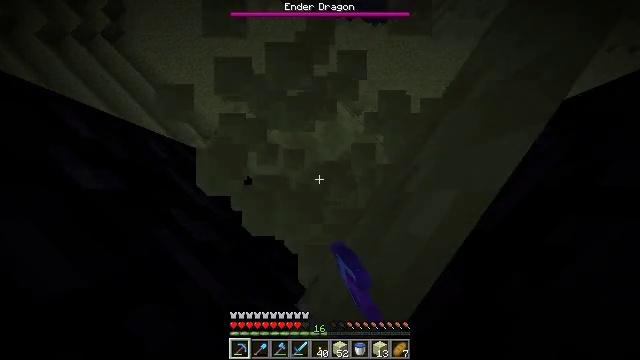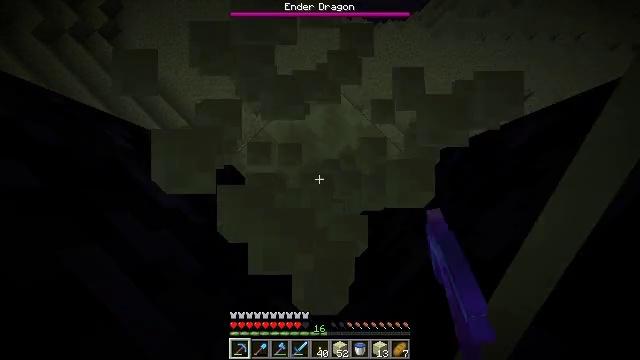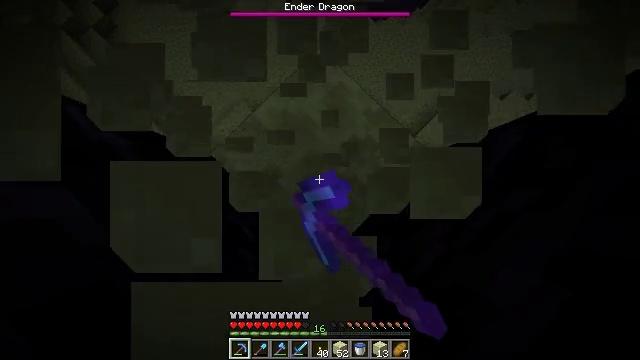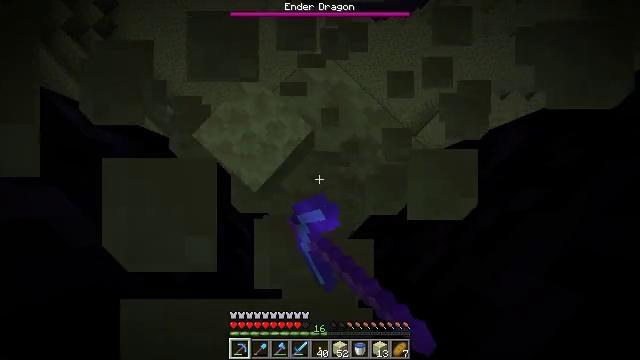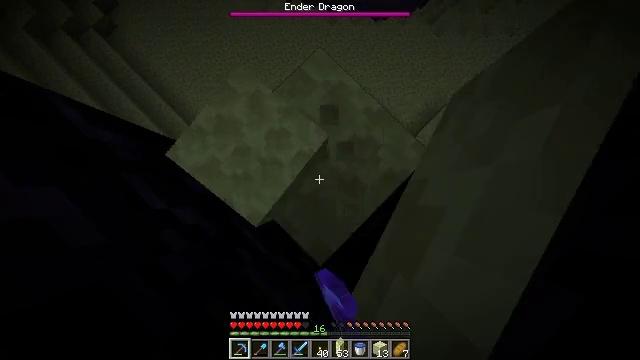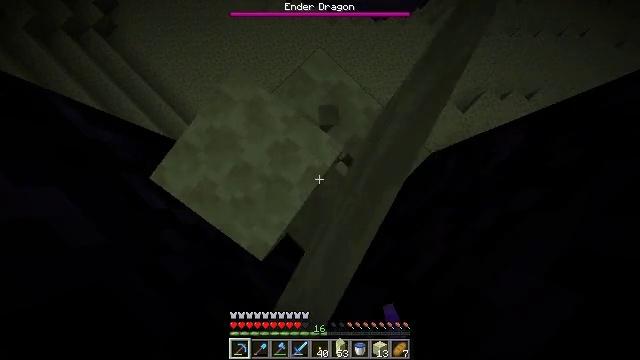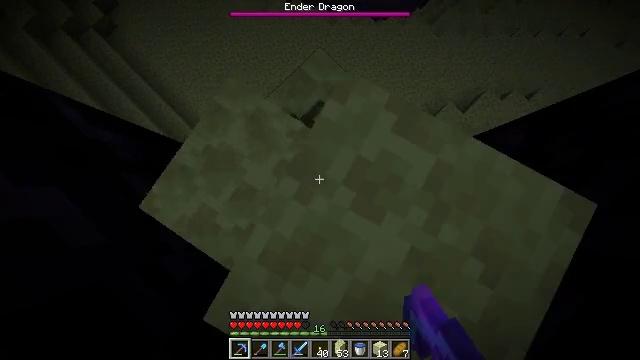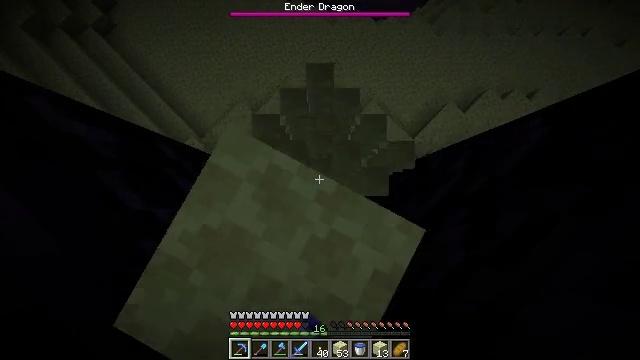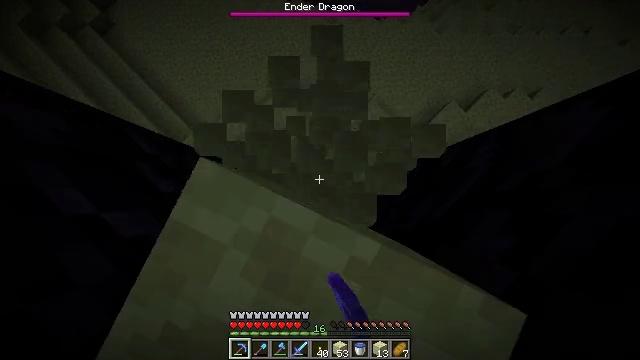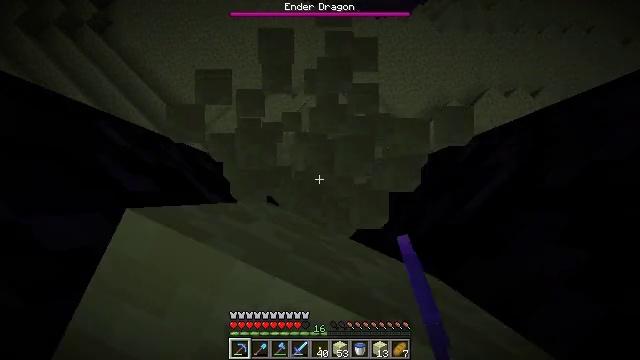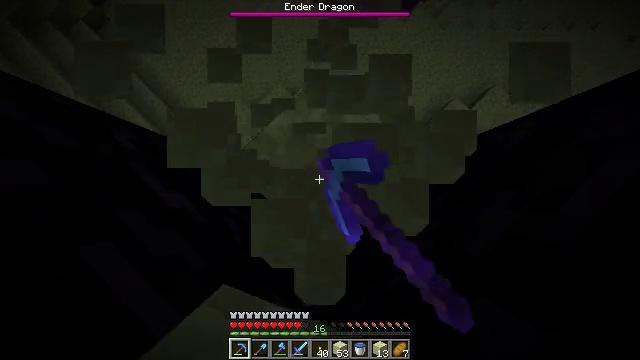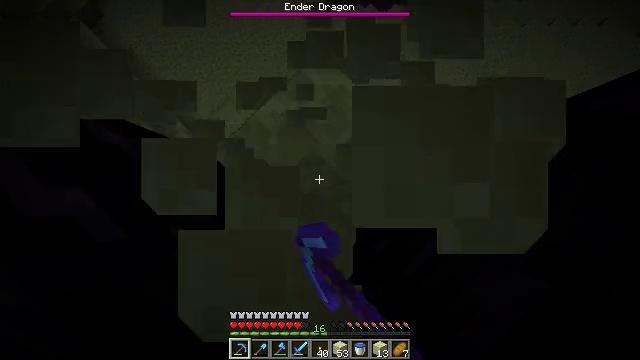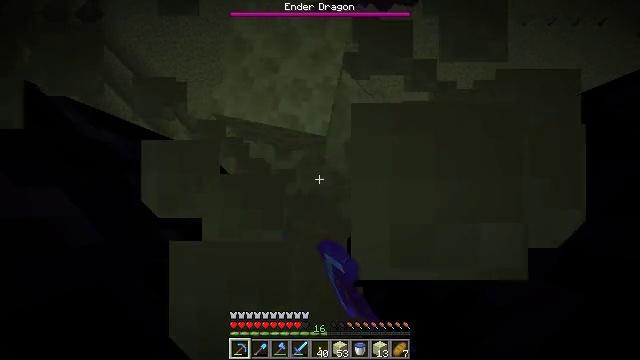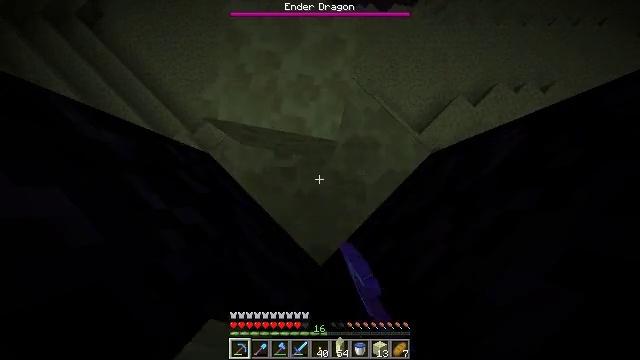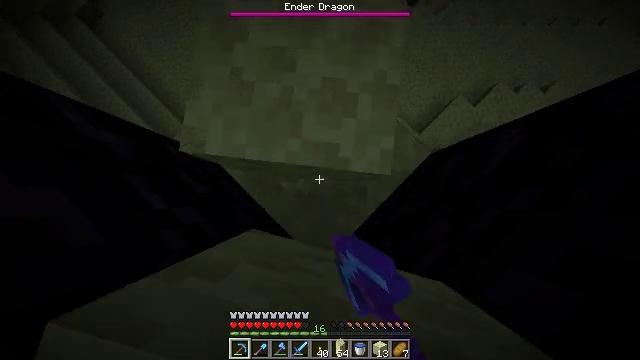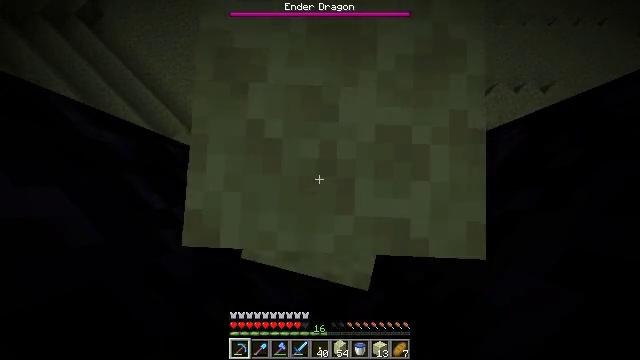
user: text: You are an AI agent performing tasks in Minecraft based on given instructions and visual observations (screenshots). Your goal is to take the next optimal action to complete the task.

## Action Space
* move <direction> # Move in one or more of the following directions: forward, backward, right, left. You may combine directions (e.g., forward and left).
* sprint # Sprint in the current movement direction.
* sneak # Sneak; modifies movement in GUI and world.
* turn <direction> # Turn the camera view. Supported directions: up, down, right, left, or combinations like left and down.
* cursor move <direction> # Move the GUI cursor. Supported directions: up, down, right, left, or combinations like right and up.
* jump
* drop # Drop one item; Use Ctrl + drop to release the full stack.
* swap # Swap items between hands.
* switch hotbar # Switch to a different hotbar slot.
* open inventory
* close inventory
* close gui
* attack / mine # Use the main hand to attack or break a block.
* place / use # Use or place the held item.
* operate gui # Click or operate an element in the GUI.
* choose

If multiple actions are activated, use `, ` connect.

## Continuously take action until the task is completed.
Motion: motion action
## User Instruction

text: Gather end stone from the End.
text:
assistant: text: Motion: attack / mine
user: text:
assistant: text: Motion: attack / mine
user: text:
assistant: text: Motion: attack / mine
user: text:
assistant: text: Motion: attack / mine
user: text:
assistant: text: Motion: attack / mine
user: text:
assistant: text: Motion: attack / mine
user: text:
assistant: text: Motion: attack / mine
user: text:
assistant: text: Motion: attack / mine
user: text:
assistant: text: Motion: attack / mine
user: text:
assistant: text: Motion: attack / mine
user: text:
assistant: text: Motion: attack / mine
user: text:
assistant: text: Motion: attack / mine
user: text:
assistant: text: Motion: attack / mine
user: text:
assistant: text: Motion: attack / mine
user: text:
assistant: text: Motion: attack / mine
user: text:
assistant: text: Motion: attack / mine
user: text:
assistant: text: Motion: attack / mine
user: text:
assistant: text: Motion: attack / mine
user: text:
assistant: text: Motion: attack / mine
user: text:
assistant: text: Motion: attack / mine
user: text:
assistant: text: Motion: attack / mine
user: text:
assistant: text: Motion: attack / mine
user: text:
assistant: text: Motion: attack / mine
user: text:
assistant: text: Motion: attack / mine
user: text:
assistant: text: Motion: attack / mine
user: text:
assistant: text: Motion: attack / mine
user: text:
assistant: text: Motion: attack / mine
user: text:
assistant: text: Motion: attack / mine
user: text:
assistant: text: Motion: attack / mine
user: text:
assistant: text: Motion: attack / mine